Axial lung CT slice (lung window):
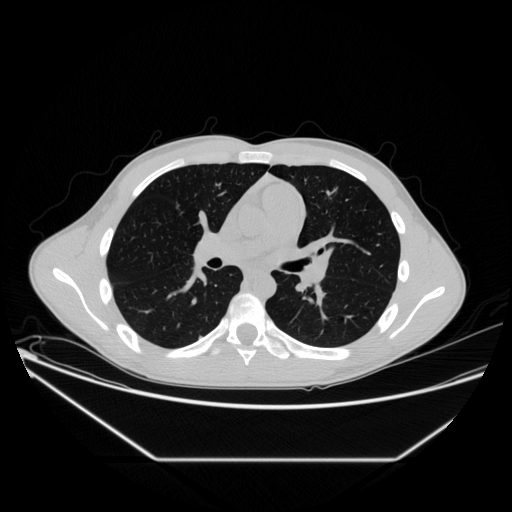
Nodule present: no